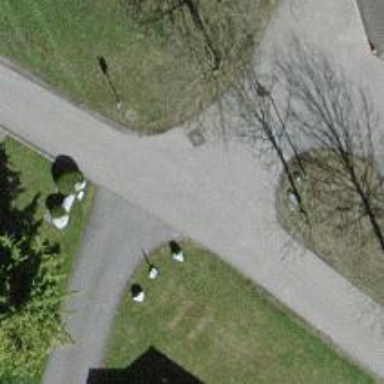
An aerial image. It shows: Paved driveway serving as service road.